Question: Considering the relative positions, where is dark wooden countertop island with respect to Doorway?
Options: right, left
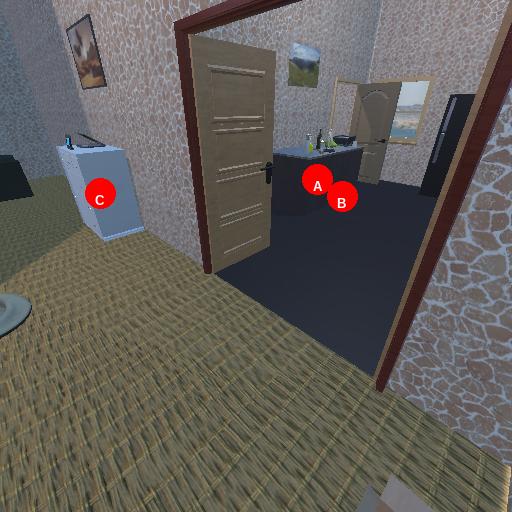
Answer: right